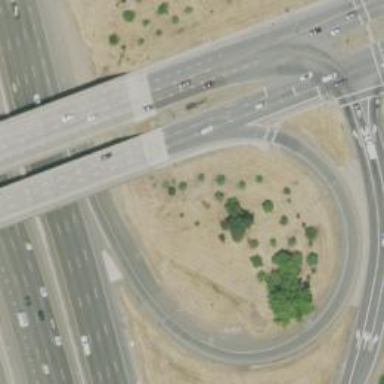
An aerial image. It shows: Bridge on trunk expressway.